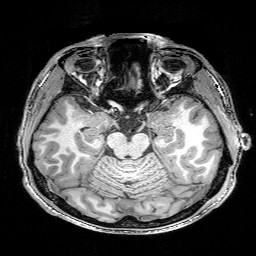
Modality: T1w
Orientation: coronal
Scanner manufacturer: siemens
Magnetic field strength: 3 T
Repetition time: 0.02 s
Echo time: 0.005 s